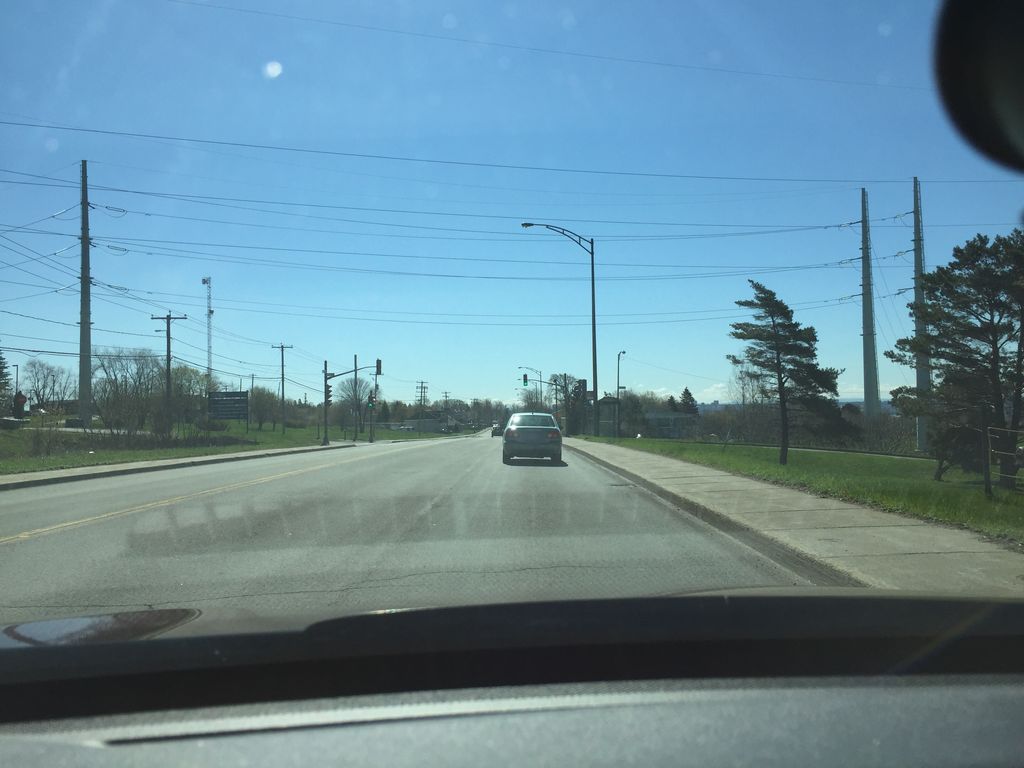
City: quebec_city